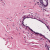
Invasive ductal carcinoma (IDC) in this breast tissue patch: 0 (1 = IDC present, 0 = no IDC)